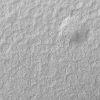
Atmospheric dust classification: not_dusty